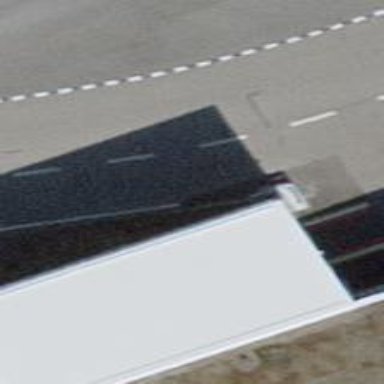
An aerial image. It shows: Close-up view of roof part of building.